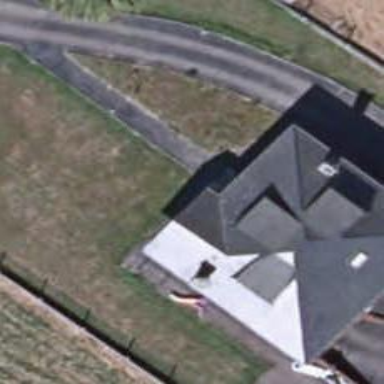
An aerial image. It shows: Simple and straightforward house.